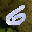
Label: 6